Field crop: maize
Growth stage: 2
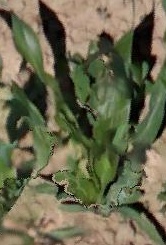
Species: maize